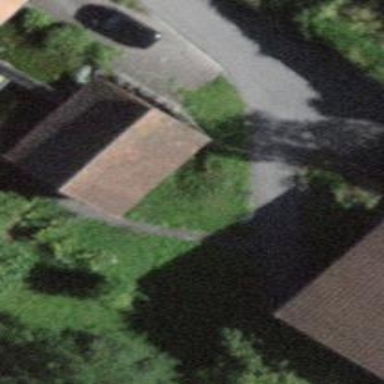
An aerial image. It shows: Barn.